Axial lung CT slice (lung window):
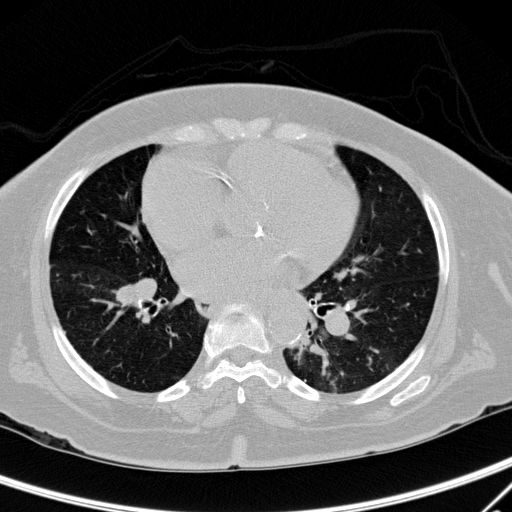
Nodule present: no